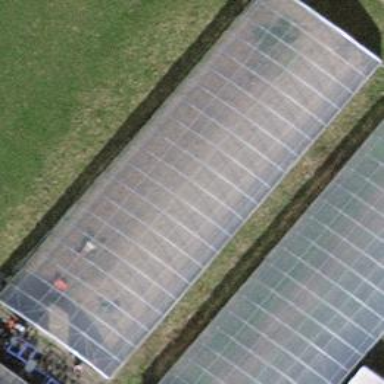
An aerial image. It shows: Greenhouse.